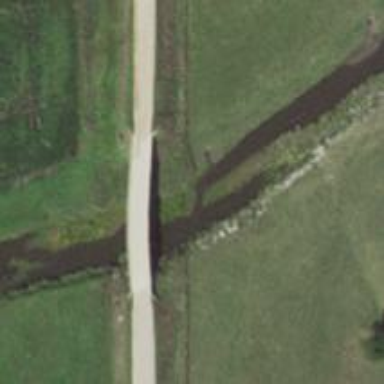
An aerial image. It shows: Residential road with bridge.